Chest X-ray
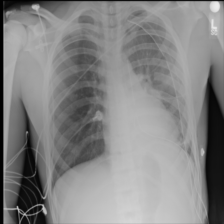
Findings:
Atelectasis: negative
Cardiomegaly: negative
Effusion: negative
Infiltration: negative
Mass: negative
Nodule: negative
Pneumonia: negative
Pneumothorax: negative
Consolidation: negative
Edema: negative
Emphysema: negative
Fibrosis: negative
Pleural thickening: negative
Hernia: negative